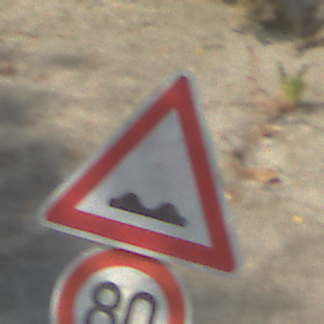
Verkehrszeichen: UnebeneFahrbahn
Zusatzzeichen unten: Geschwindigkeit80
Umgebung: Outdoor, Nature
Tageszeit: MorningAfternoon
Wetter: PartlyCloudy
Licht: Natural
Jahreszeit: NotSpecified
Kontrast: HighContrast